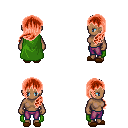
a pixel art fantasy rpg character, female body template, human, dark skin, green cape, magenta pants, red left-swept hairstyle, brown slippers, four views (front, back, left, right), 2x2 character sprite sheet, small pixel art, hard edges, no anti-aliasing